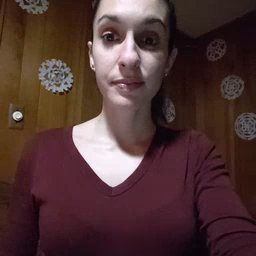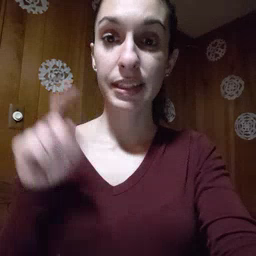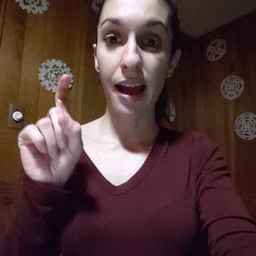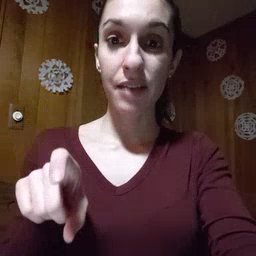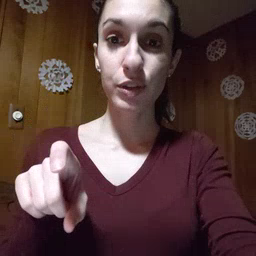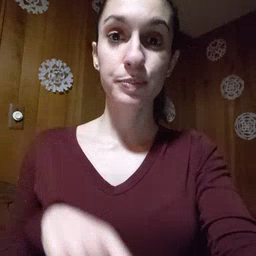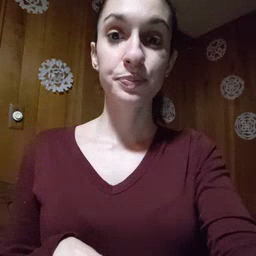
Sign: haveto